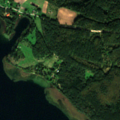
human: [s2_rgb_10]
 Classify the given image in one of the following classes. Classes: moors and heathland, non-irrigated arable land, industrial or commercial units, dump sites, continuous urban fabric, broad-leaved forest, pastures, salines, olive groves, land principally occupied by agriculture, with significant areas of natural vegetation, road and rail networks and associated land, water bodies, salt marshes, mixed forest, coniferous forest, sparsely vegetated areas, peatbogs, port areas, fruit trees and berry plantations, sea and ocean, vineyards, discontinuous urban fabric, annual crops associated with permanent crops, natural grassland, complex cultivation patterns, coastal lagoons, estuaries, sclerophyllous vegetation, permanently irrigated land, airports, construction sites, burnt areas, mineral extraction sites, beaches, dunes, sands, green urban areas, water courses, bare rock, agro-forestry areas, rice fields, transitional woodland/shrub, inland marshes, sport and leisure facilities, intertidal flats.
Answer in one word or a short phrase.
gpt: complex cultivation patterns, broad-leaved forest, coniferous forest, mixed forest, water bodies